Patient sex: M
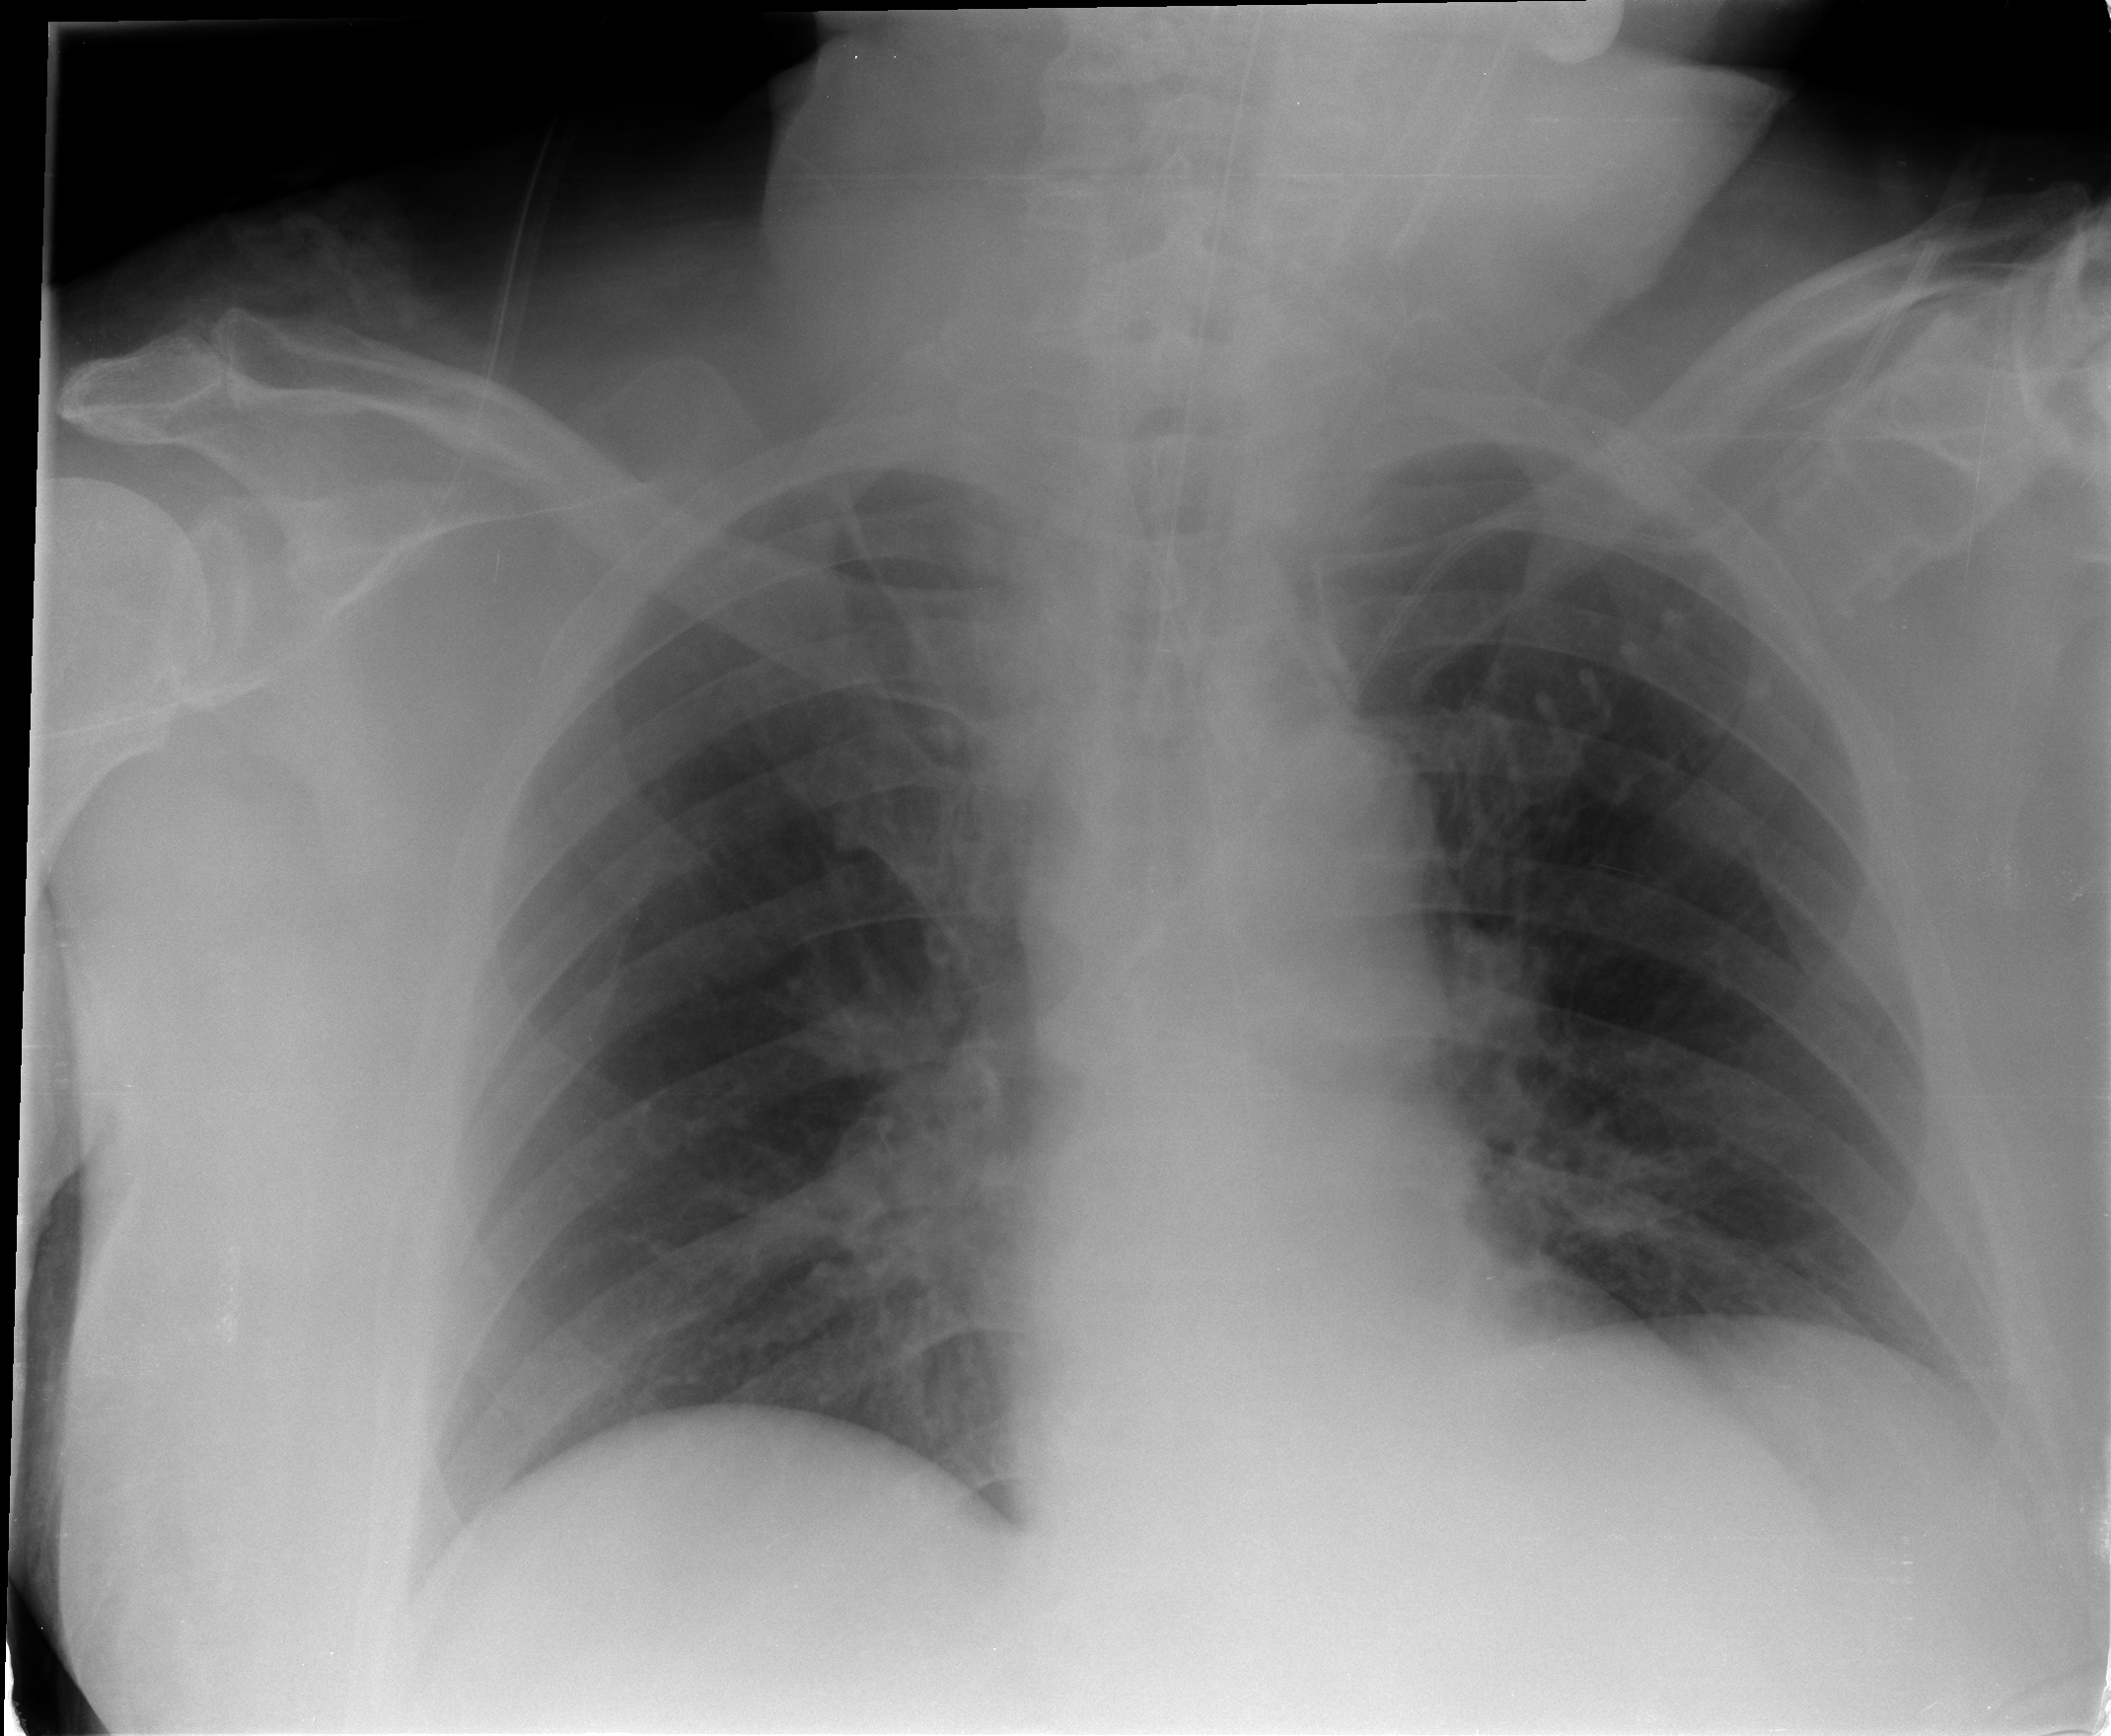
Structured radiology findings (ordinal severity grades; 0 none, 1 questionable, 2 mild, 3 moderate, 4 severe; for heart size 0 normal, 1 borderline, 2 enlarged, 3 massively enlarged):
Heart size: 0
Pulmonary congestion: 1
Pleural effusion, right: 0
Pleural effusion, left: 0
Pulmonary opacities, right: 0
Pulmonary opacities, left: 0
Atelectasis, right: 1
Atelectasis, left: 1